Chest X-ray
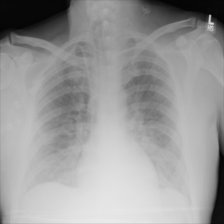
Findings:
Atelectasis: negative
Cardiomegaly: negative
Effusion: negative
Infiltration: negative
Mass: negative
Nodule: negative
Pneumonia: negative
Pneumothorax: negative
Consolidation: positive
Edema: positive
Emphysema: negative
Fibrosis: negative
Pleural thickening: negative
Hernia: negative